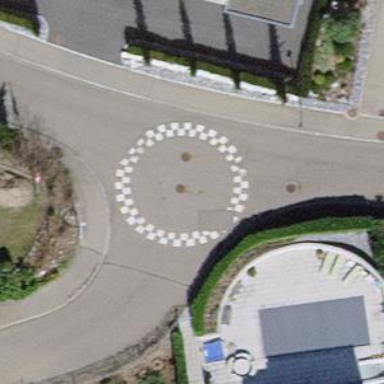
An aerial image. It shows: Mini roundabout on the road.